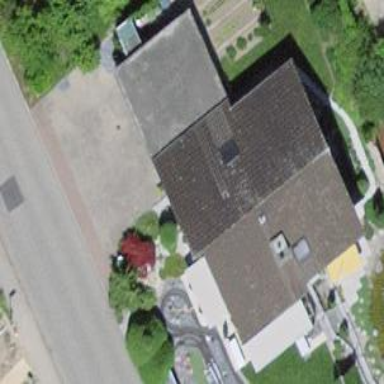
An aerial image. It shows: Garage.